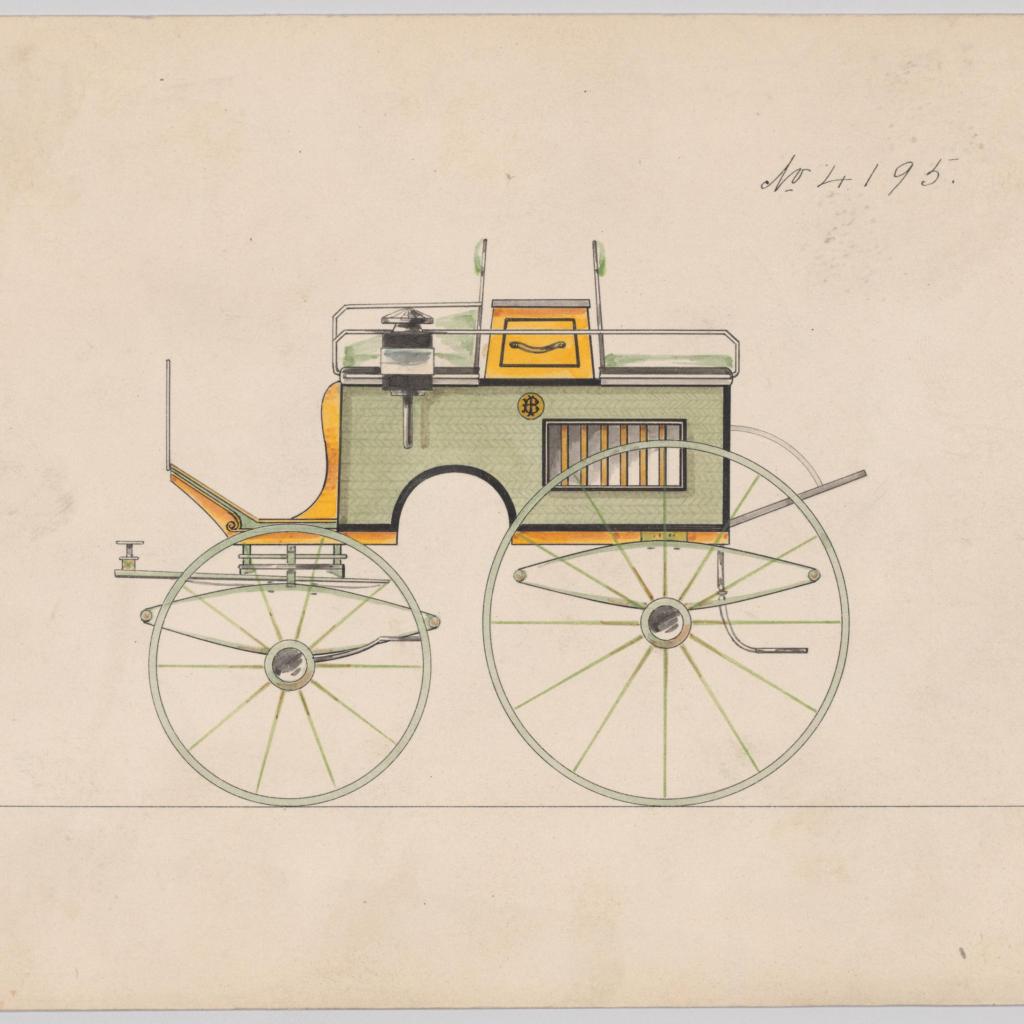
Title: Design for Dog Cart Phaeton, no. 4195
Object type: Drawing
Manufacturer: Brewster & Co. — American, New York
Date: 1892
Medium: Pen and black ink, watercolor and gouache
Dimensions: sheet: 6 1/8 x 9 5/16 in. (15.6 x 23.7 cm)
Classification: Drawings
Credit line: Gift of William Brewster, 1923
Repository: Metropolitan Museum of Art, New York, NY